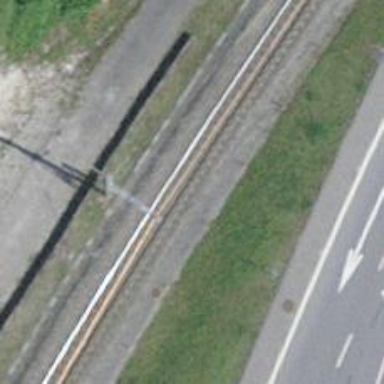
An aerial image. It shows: Narrow-gauge railway track with 1 electrified contact line.